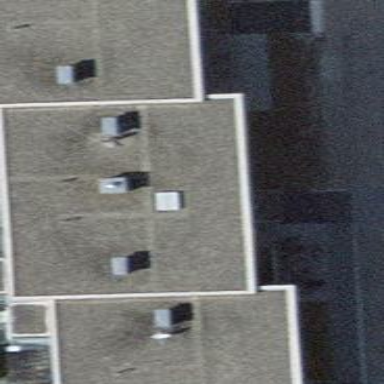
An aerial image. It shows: Flat-roofed apartment building.